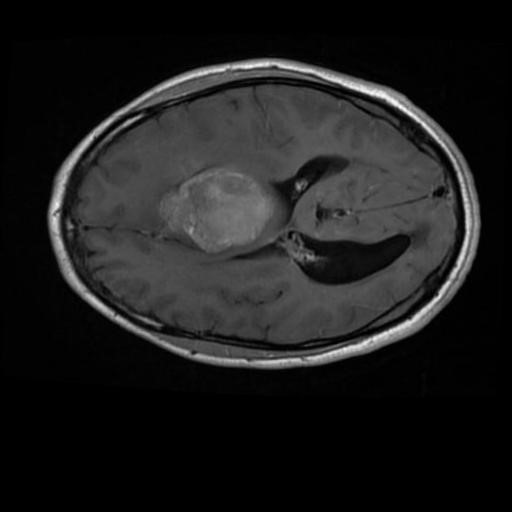
Label: brain_menin